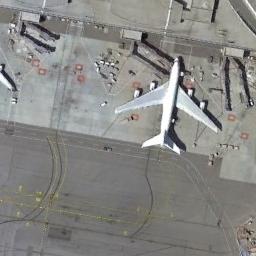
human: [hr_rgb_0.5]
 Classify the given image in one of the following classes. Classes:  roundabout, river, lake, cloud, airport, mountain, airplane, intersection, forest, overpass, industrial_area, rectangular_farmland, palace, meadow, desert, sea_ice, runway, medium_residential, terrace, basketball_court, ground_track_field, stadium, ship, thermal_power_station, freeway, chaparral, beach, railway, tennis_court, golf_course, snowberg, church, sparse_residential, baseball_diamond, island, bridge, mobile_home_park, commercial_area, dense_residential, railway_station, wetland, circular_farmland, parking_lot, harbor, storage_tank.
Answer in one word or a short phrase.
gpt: airplane